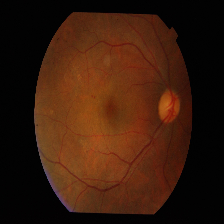
Diabetic retinopathy grade: Mild